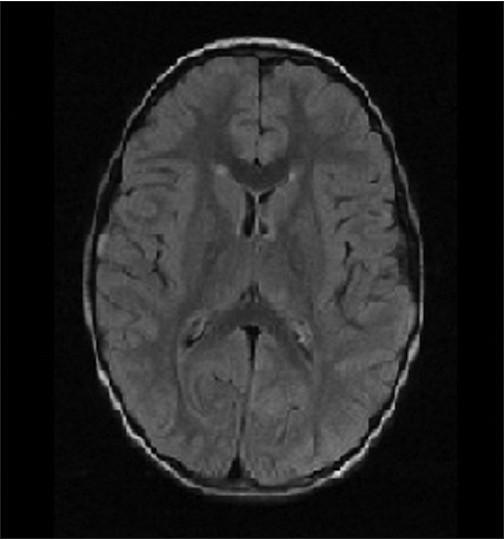
Label: notumor